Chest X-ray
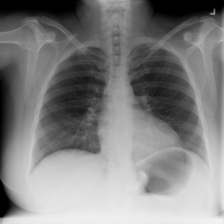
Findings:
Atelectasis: negative
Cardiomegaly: negative
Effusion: negative
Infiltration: positive
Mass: negative
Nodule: negative
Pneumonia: negative
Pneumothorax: negative
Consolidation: negative
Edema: negative
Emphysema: negative
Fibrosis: negative
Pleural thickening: negative
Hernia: negative